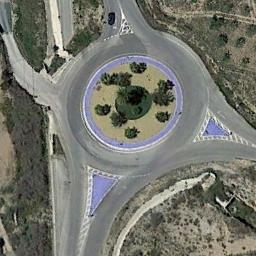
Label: roundabout